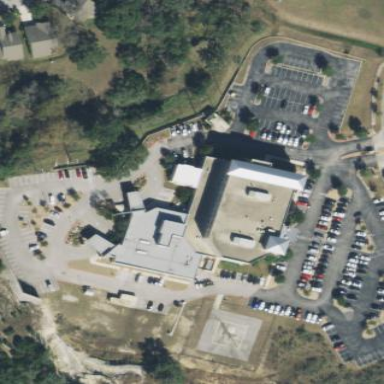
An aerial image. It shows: Healthcare facility identified as hospital.